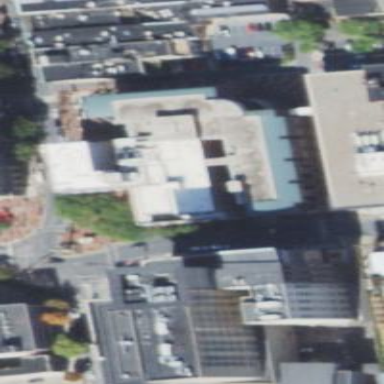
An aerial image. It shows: Building.